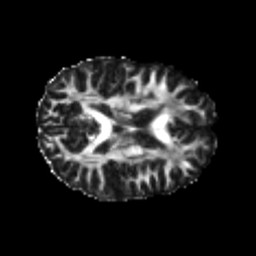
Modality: FA
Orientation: axial
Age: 23
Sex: female
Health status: healthy
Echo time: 0.074 s